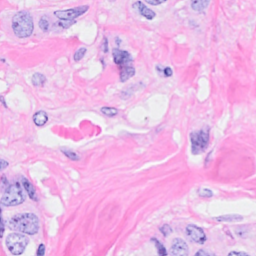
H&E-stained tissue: Breast